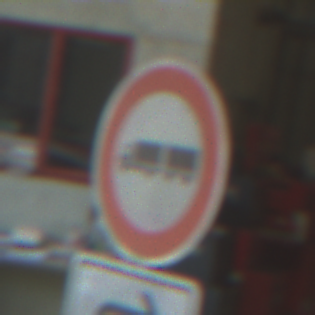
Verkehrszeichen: VerbotLastkraftwagenMitAnhaenger
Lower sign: RichtungsangabeDurchPfeile5
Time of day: Midday
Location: Indoor (Urban)
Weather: NotSpecified
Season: NotSpecified
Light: Natural